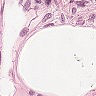
Metastatic tissue present: no